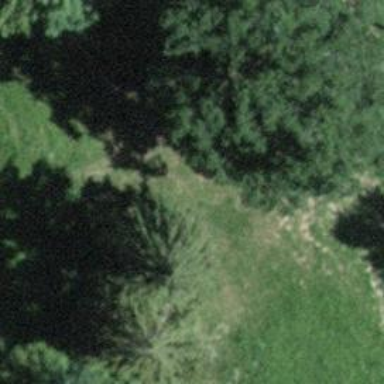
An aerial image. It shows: Row of broadleaved trees.